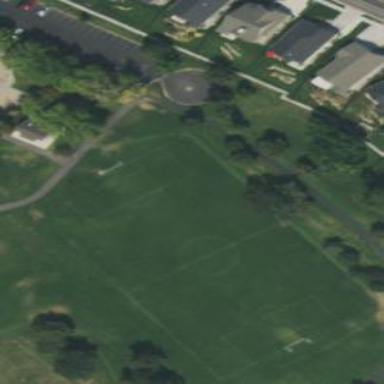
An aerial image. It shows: Soccer pitch for leisure land activities.